Question: I want to know if it's possible to rename file in folder from a text file
..?
I have a text file in which we find for each line a name and path (and checksum).
I would like to rename the name of EVERY photo file ( path).
> ...15554615_05_hd.jpg /photos/FRYW-1555-16752.jpg de9da252fa1e36dc0f96a6213c0c73a3
15554615_06_hd.jpg /photos/FRYW-1555-16753.jpg 04de10fa29b2e6210d4f8159b8c3c2a8...

Rename the file FRYW-1555-16752.jpg to 15554615_05_hd.jpg
'''
for line in open("myfile.txt") :
print line.rstrip('
') # .rstrip('
') removes the line breaks
'''
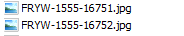
Answer: '''
import os
with open('file.txt') as f:
for line in f:
newname, file, checksum = line.split()
if os.path.exists(file):
try:
os.rename(file, os.sep.join([os.path.dirname(file), newname]))
except OSError:
print "Got a problem with file {}. Failed to rename it to {}.".format(file, newname)
'''